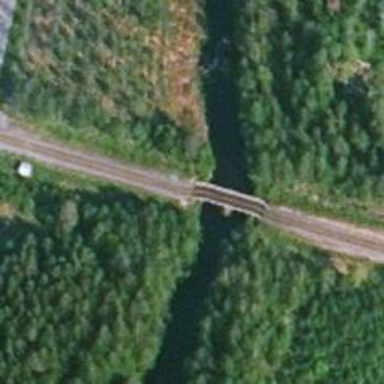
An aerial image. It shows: Bridge over railway track of class B1.